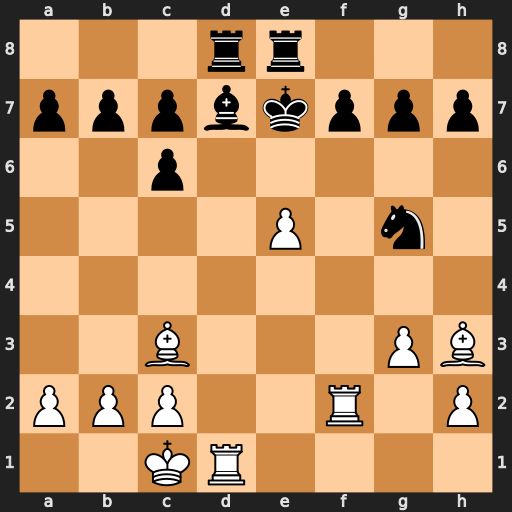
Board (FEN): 3rr3/pppbkppp/2p5/4P1n1/8/2B3PB/PPP2R1P/2KR4
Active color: w
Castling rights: -
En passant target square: -
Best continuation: Bb4+ c5 Bxc5#